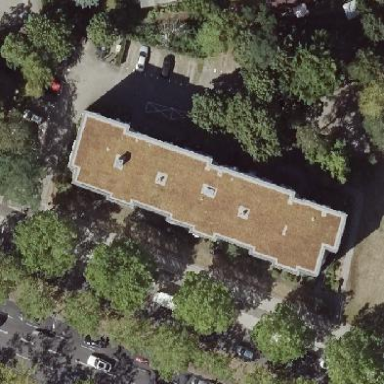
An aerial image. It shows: Apartment building with flat roof.